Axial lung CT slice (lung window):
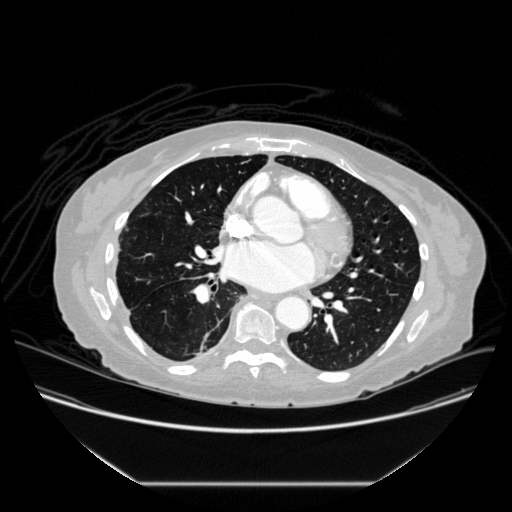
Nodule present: no